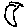
Label: moon